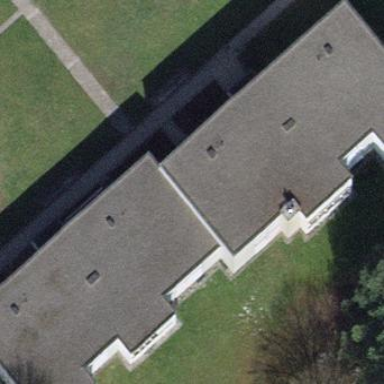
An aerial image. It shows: View of apartment building.